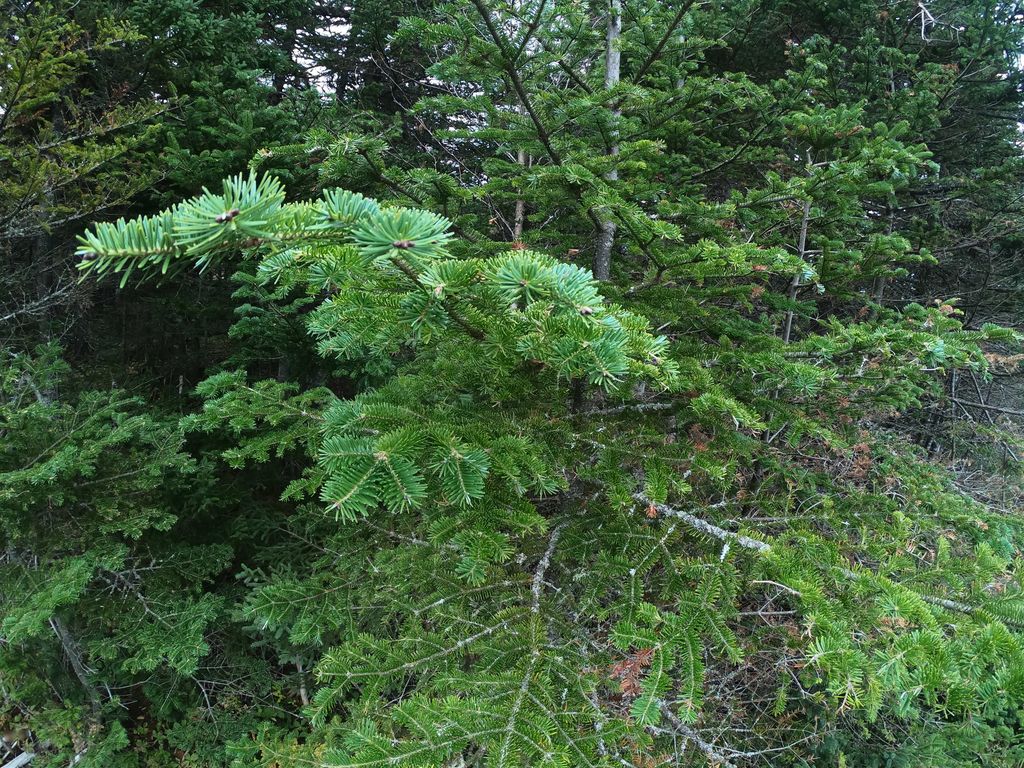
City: st_johns